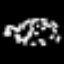
Label: square